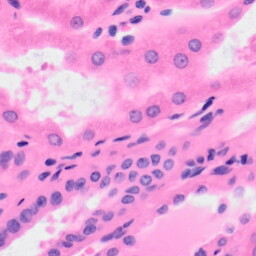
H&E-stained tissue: Kidney